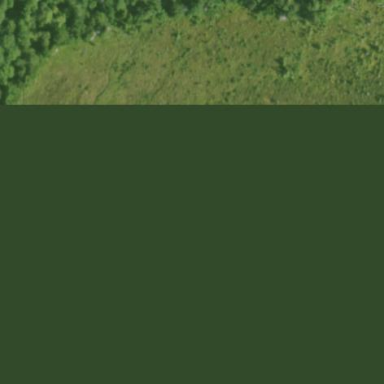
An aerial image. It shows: Beautiful meadow.